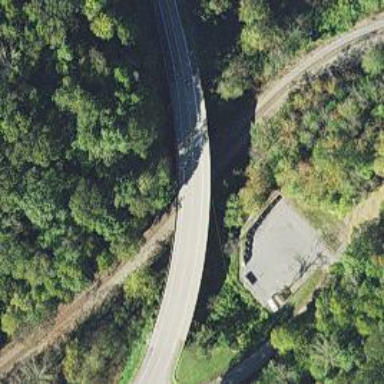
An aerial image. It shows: Secondary road with bridge.